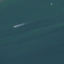
Land use / land cover class: SeaLake